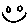
Label: smiley face